Interaction volume radius: 5 \u00c5
Interaction volume height: 15 \u00c5
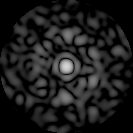
Disorder parameter: 0.8431